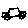
Label: car